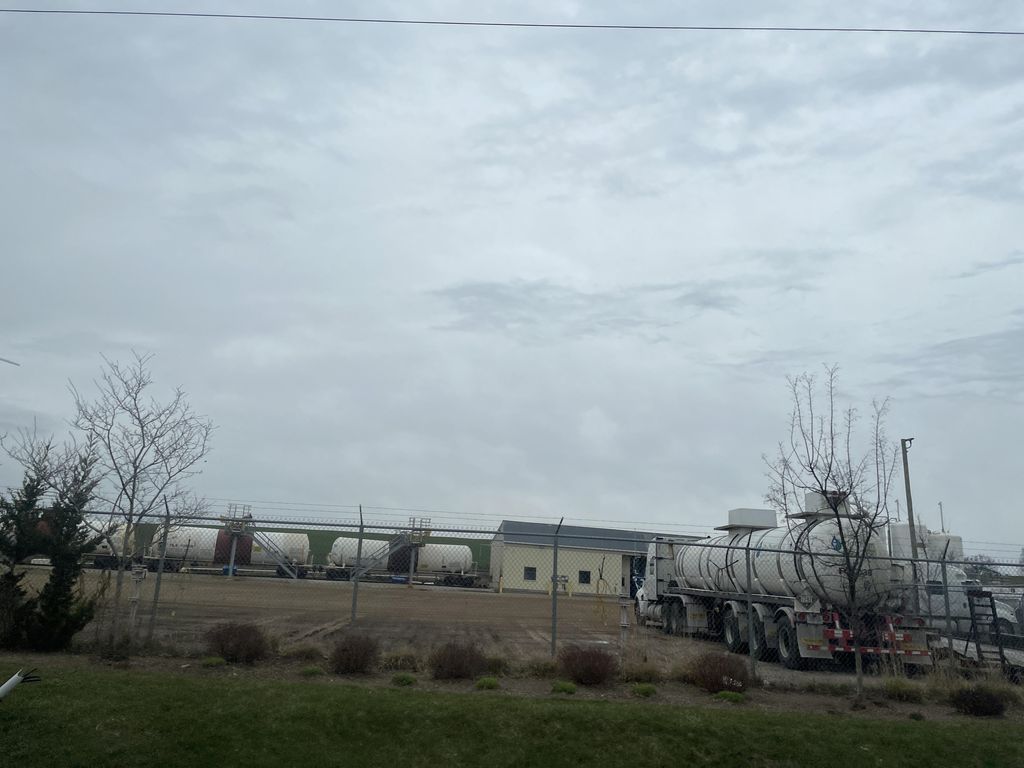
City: kitchener-waterloo